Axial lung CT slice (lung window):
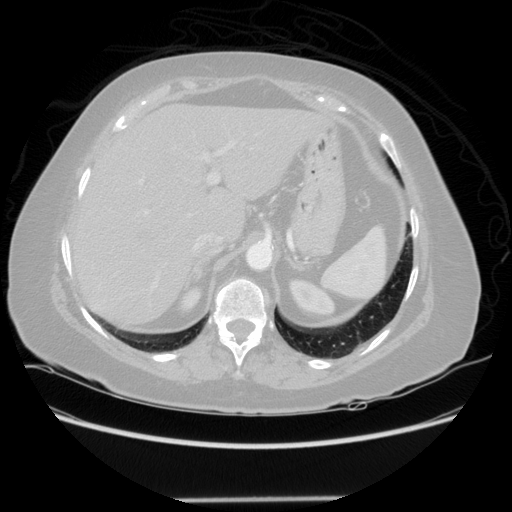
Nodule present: no